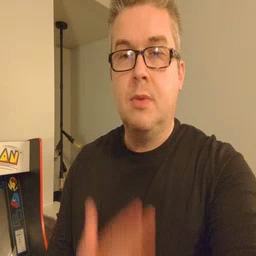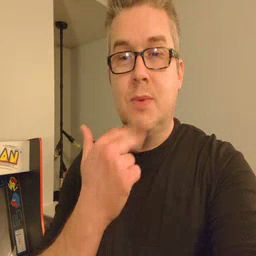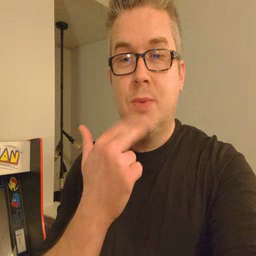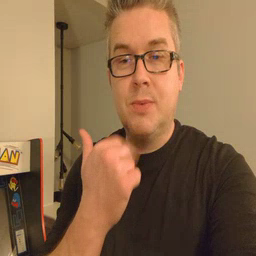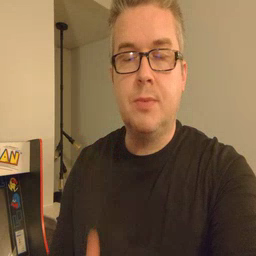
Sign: cute